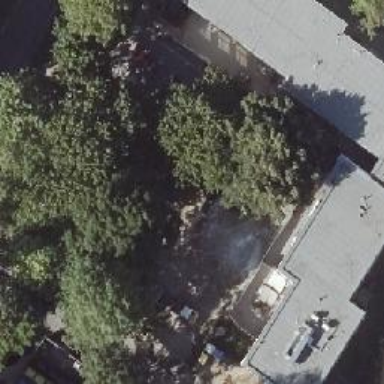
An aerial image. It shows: Kindergarten.